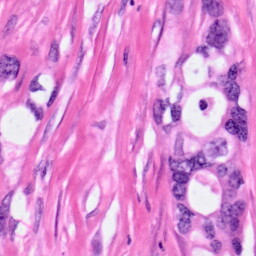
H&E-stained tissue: Pancreatic